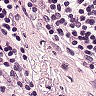
Metastatic tissue present: no